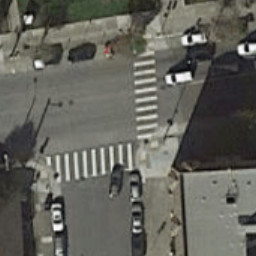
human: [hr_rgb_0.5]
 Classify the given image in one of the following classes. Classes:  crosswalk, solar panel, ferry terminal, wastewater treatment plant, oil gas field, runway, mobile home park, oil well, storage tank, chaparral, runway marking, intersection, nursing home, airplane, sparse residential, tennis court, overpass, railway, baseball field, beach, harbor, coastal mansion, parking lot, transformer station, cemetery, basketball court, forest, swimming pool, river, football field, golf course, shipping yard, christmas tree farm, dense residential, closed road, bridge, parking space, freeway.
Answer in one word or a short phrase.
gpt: crosswalk